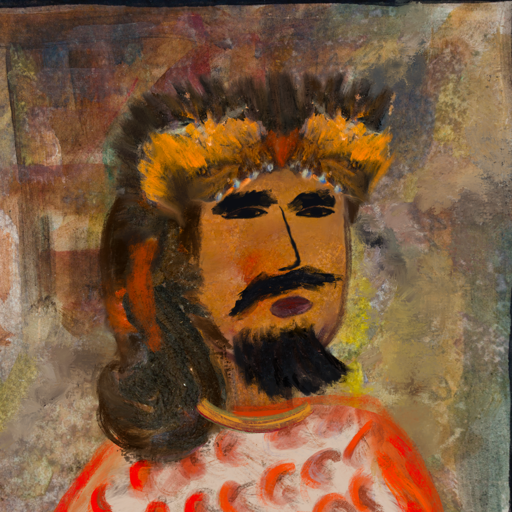
Background: Mosgoul, Head And Neck Side: Pipe, Face Side: Mosgoul, Bust: Rupkatha, Hair Side: Gypsy_Queen, Head Accessory: Gypsy_Queen, Second Necklace: Blank, Necklace: Mother_And_Son_Son, Baby: Blank